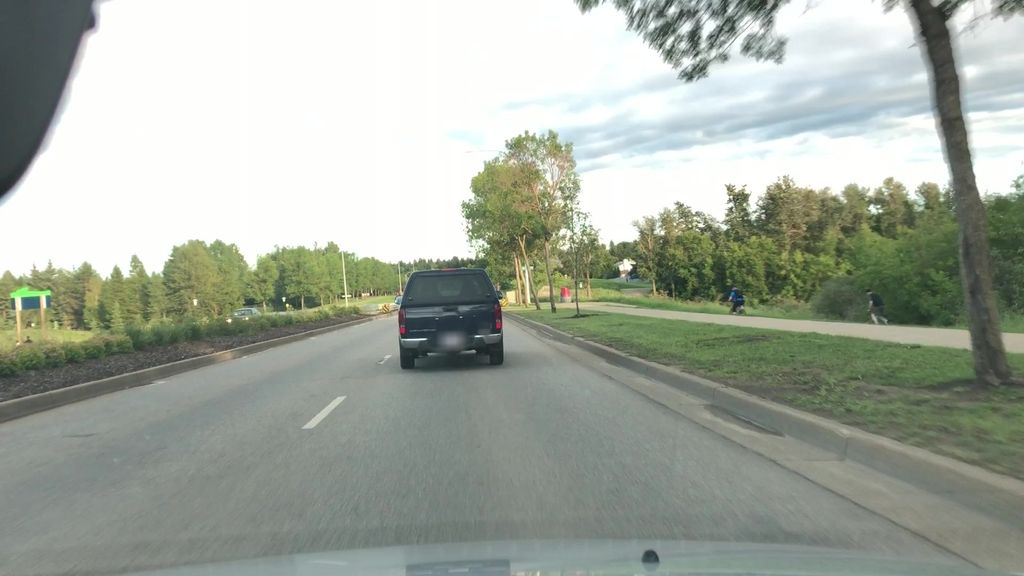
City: edmonton